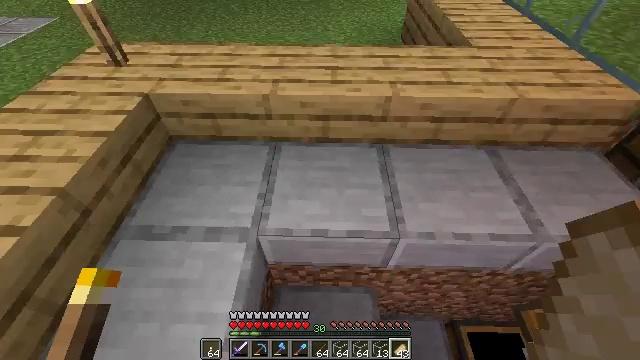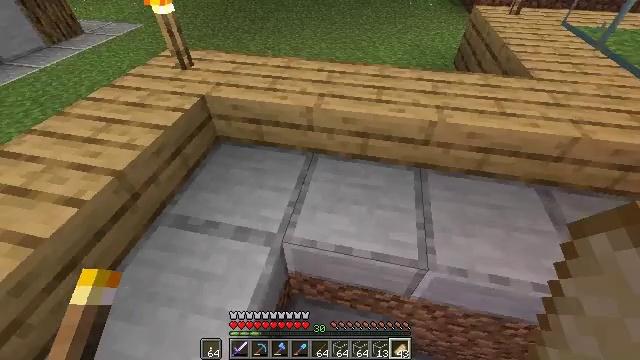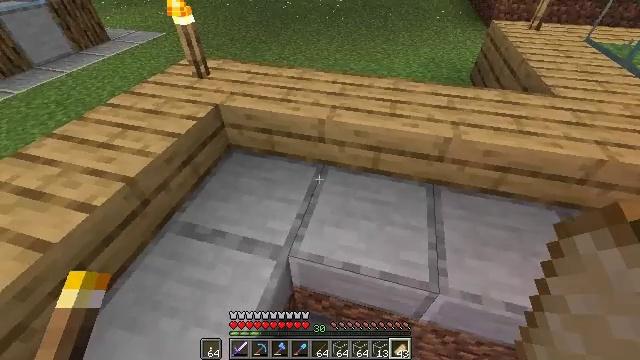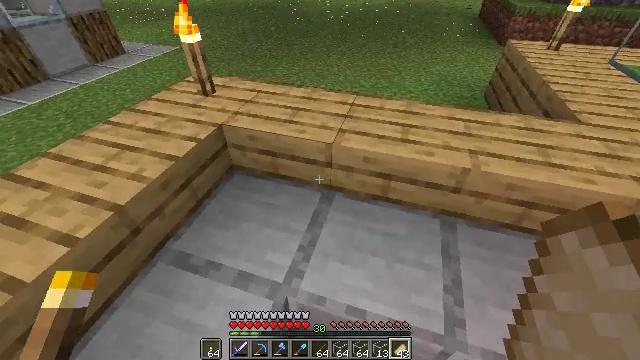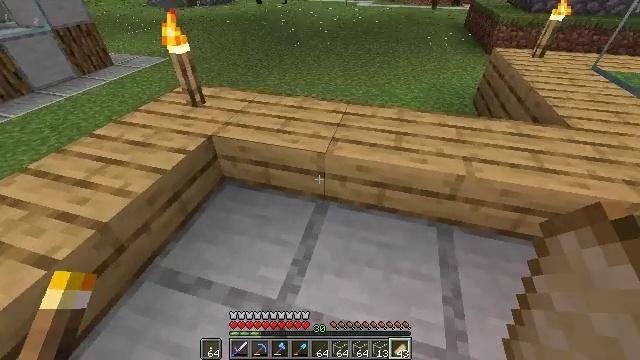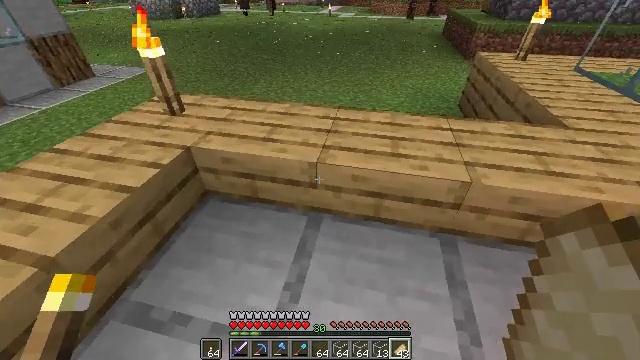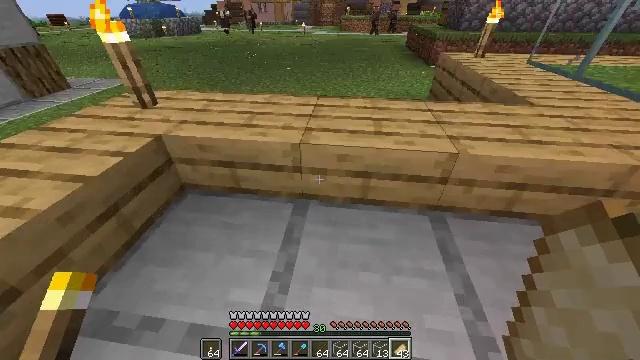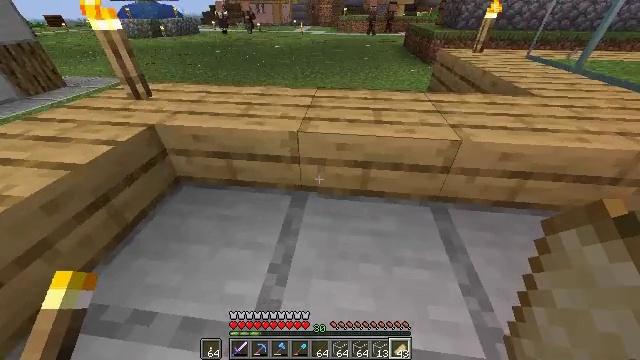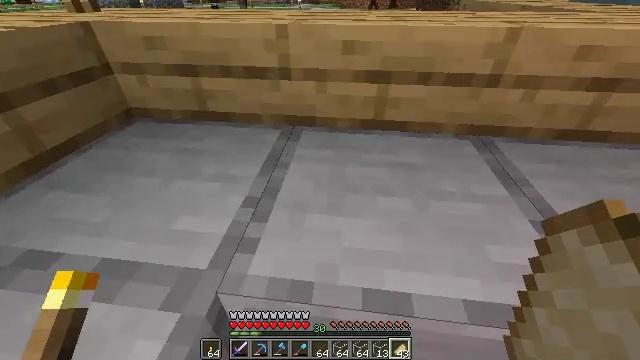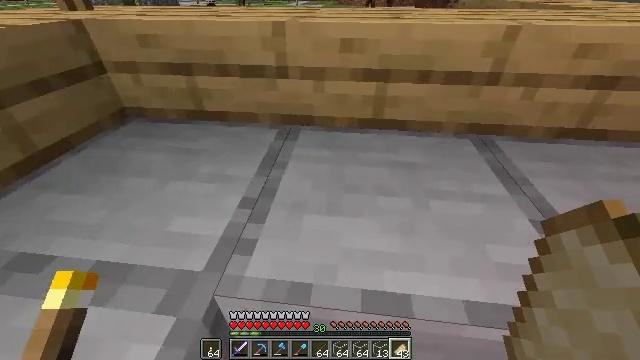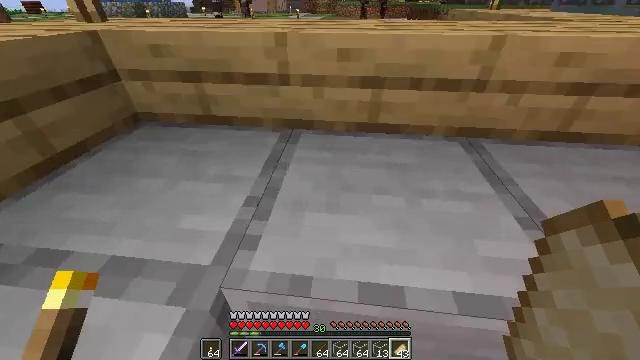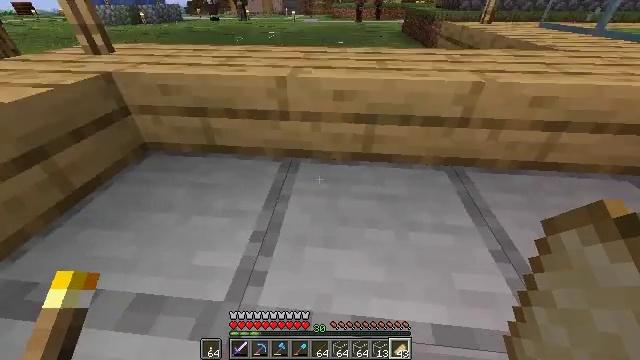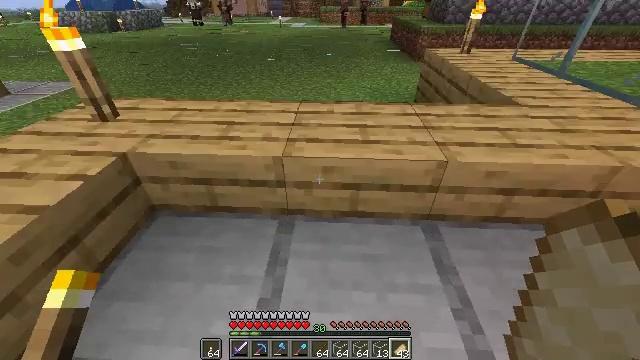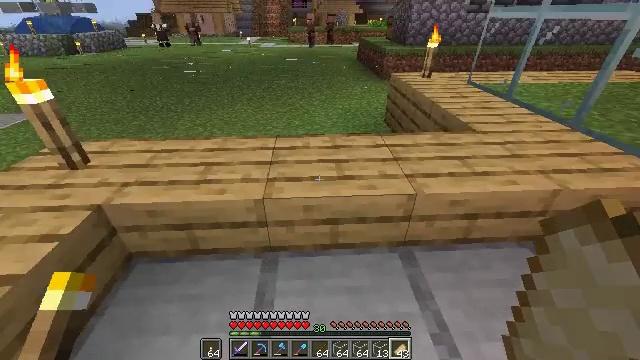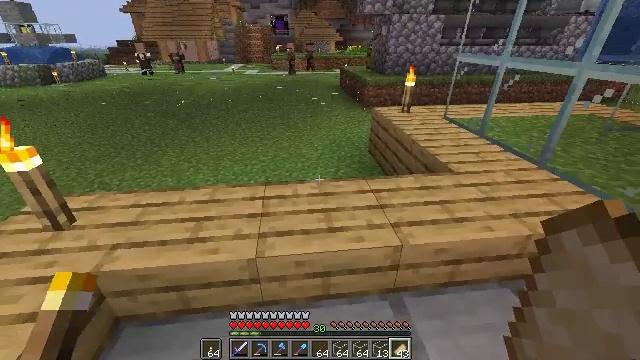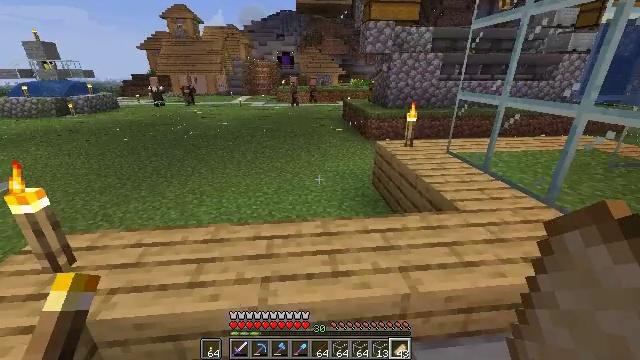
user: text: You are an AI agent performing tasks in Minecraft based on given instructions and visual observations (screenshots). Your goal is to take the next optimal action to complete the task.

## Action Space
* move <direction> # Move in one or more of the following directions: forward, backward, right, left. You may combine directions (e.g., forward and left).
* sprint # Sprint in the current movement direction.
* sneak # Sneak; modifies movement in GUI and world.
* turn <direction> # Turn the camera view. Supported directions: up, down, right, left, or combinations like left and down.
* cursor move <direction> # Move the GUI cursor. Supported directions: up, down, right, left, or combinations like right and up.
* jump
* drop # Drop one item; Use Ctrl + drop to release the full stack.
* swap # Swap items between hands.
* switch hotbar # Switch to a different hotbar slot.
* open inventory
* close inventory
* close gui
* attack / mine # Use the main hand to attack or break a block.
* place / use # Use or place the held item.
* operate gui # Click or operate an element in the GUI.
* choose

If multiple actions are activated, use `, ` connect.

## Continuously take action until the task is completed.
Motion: motion action
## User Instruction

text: Craft a dried kelp block.
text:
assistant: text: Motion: turn left and up
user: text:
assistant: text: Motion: move forward, turn left and up
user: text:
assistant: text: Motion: move forward, turn left and up
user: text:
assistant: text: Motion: move forward, sprint, turn right and up
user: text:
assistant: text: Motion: move forward, sprint, turn right and up
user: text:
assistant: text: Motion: move forward, sprint, turn right and up
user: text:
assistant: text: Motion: move forward, sprint
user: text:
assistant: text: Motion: move forward, sprint
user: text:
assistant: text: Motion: move forward, sprint
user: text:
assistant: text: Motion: move forward, sprint
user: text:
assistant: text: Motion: move forward, jump
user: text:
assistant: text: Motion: move forward, turn right, jump
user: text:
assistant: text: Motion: move forward, turn right and up, jump
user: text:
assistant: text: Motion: move forward, turn right and up, jump
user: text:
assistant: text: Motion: move forward, turn up, jump
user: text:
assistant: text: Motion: move forward, turn up, jump
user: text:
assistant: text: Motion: move forward, jump
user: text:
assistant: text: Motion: move forward, jump
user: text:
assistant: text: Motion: move forward, jump
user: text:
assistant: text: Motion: move forward, jump
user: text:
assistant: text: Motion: move forward, sprint, jump
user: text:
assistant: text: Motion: move forward, sprint, jump
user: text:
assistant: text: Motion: move forward, sprint, jump
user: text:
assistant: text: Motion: move forward, sprint, jump
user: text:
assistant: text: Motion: move forward, sprint, turn right, jump
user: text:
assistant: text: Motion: move forward, turn right, jump
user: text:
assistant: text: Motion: move forward, turn right, jump
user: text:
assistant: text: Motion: move forward, jump
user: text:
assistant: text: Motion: move forward, jump
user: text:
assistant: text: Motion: move forward, sprint, jump